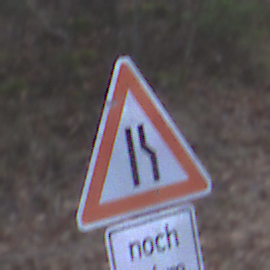
Verkehrszeichen: EinseitigVerengteFahrbahnRechts
Zusatzzeichen unten: LaengeEinerStrecke4
Umgebung: Outdoor, Nature
Tageszeit: MorningAfternoon
Wetter: Overcast
Licht: Natural
Jahreszeit: Winter
Kontrast: LowContrast